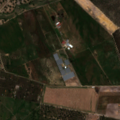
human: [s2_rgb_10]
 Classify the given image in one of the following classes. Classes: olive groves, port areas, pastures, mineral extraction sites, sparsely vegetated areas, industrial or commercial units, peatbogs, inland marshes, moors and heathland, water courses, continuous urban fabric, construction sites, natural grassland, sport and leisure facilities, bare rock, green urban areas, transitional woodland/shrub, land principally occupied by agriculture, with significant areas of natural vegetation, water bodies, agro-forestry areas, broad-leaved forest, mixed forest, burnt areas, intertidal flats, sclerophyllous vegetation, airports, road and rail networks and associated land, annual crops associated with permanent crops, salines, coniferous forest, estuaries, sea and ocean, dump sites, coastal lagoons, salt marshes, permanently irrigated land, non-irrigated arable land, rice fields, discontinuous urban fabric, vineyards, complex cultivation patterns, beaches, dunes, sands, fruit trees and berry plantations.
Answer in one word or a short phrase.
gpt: continuous urban fabric